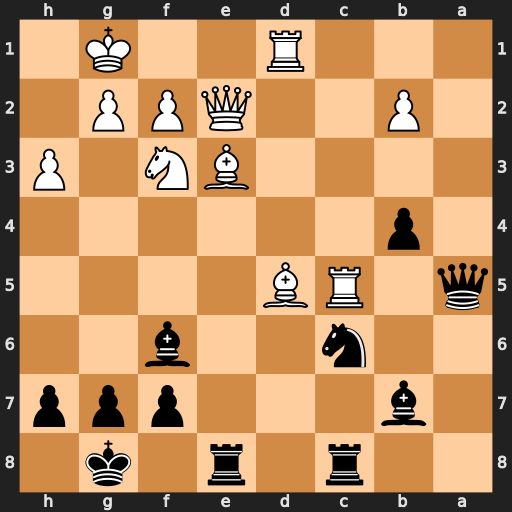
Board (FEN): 2r1r1k1/1b3ppp/2n2b2/q1RB4/1p6/4BN1P/1P2QPP1/3R2K1
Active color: b
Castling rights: -
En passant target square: -
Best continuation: Qxc5 Bxc5 Rxe2